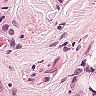
Metastatic tissue present: yes